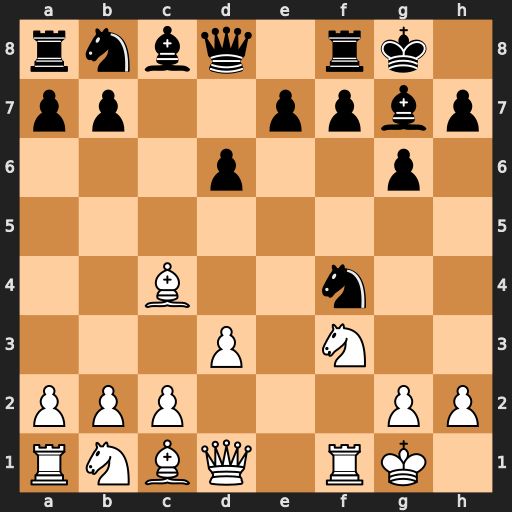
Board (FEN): rnbq1rk1/pp2ppbp/3p2p1/8/2B2n2/3P1N2/PPP3PP/RNBQ1RK1
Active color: w
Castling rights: -
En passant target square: -
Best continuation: Bxf4 Bxb2 Nbd2